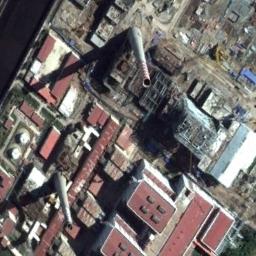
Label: thermal_power_station